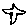
Label: star